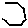
Label: hexagon